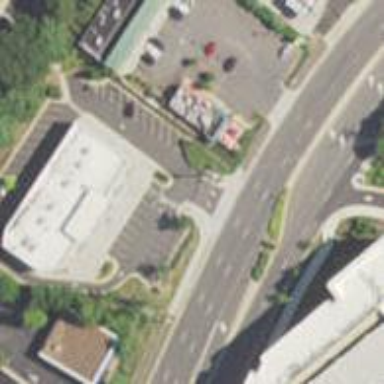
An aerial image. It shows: Retail area.